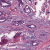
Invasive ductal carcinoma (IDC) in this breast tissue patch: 1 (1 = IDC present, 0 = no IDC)